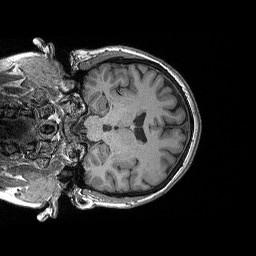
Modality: T1w
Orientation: coronal
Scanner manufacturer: siemens
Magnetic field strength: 3 T
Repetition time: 2.3 s
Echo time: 0.00298 s